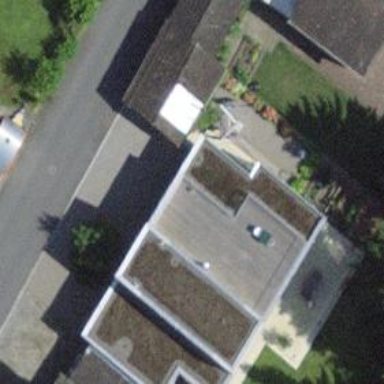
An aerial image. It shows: Garage.